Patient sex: F
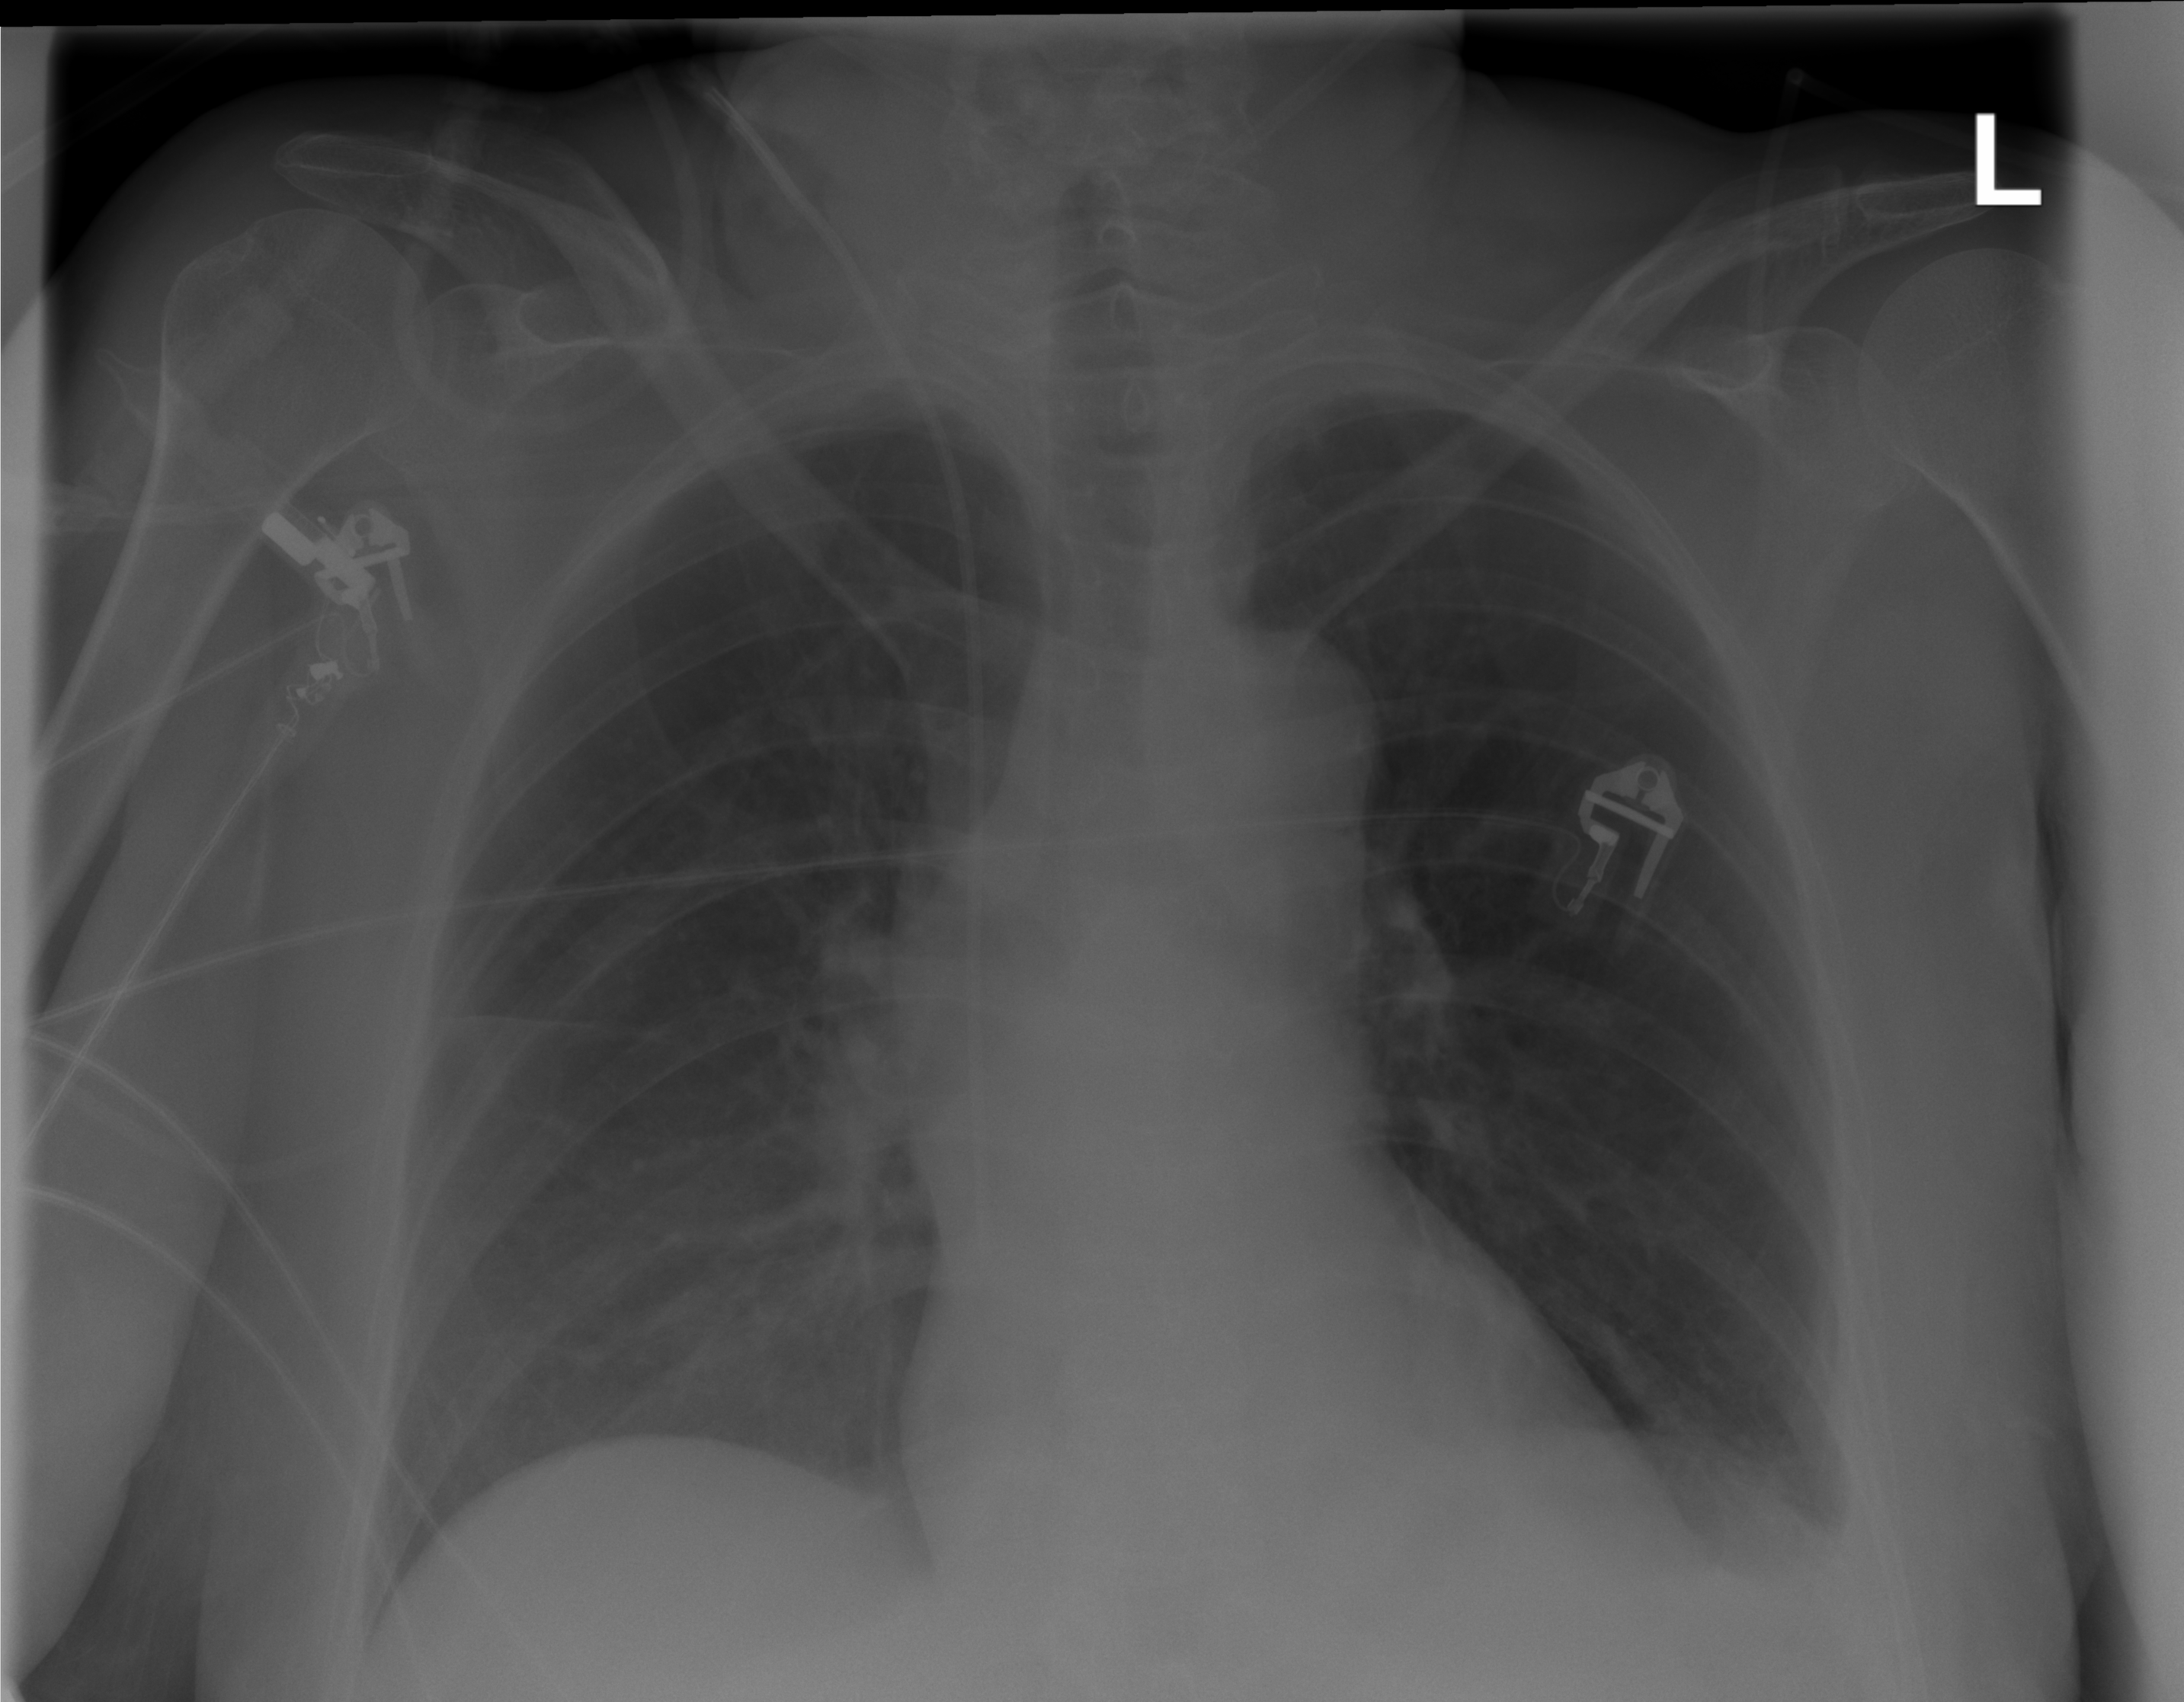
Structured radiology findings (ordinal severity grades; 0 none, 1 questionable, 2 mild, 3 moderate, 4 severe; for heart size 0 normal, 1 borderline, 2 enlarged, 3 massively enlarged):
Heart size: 0
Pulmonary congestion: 0
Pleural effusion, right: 1
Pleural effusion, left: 1
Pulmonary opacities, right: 0
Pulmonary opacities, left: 0
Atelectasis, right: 0
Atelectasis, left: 2